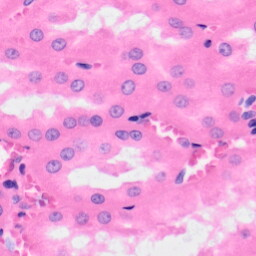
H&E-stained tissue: Kidney